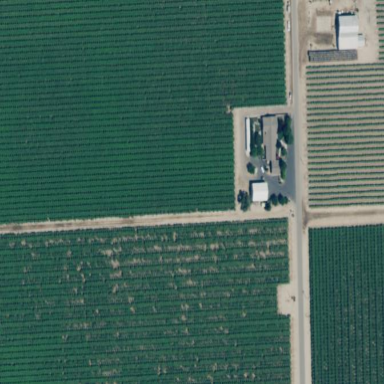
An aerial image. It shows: Vineyard with grape crops.